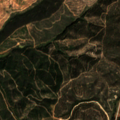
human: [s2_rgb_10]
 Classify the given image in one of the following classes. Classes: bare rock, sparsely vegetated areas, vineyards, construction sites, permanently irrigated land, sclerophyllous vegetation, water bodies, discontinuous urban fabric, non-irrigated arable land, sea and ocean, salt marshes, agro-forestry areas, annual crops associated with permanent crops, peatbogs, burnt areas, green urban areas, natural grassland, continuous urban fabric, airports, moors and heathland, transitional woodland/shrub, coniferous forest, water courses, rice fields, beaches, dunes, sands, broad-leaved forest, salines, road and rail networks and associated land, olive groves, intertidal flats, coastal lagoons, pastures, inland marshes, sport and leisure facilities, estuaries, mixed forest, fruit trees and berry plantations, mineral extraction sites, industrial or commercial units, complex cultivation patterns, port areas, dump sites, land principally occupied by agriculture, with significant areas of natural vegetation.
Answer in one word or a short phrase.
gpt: land principally occupied by agriculture, with significant areas of natural vegetation, broad-leaved forest, sclerophyllous vegetation, transitional woodland/shrub